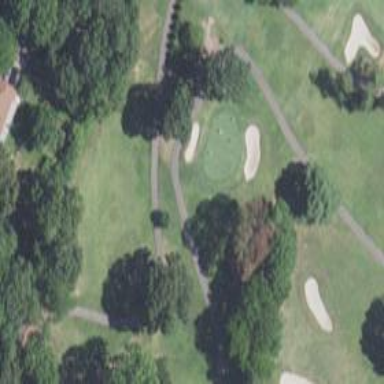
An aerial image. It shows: View of golf hole.